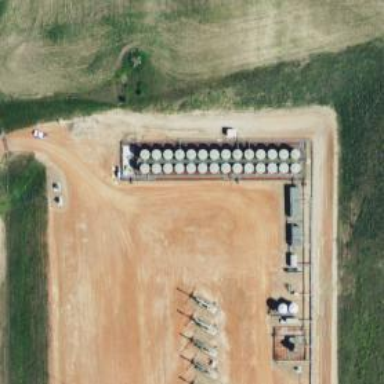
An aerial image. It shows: Storage tank with man-made structure.